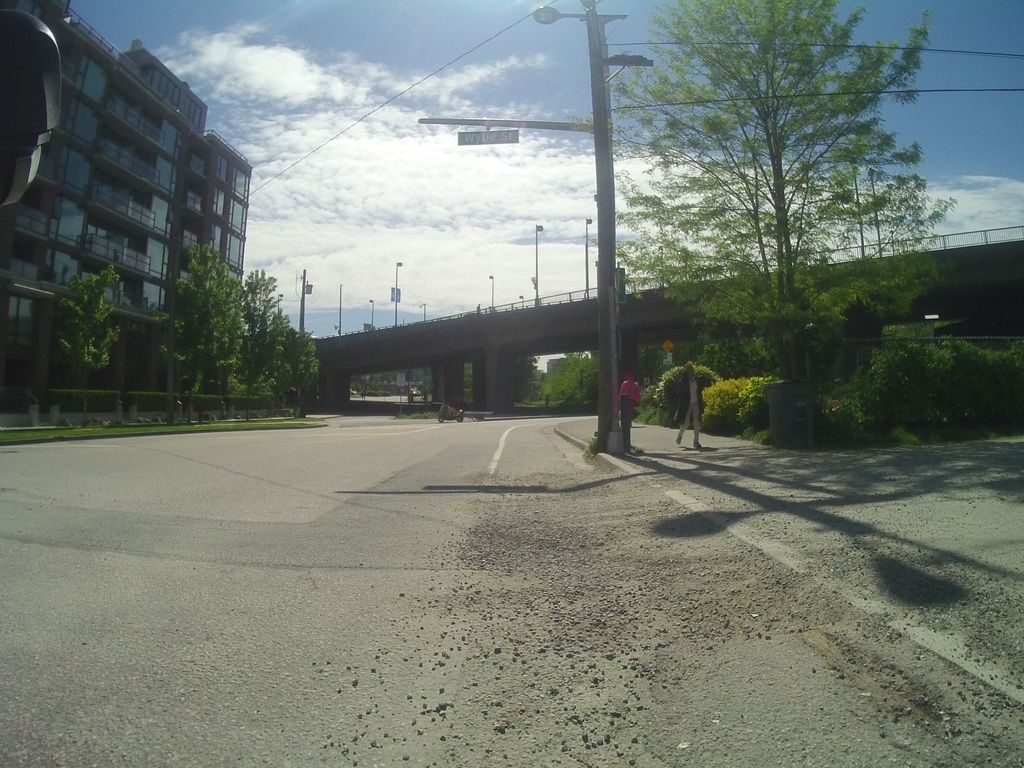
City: vancouver